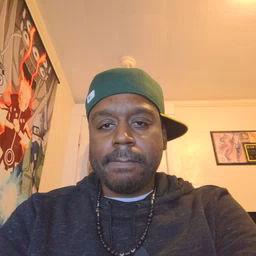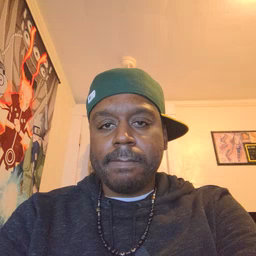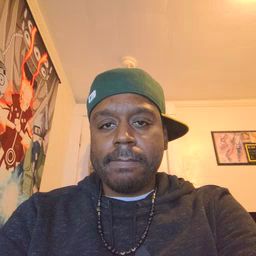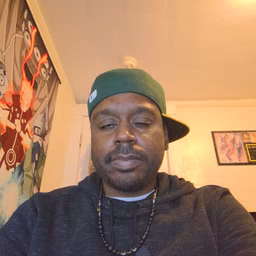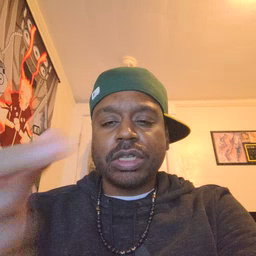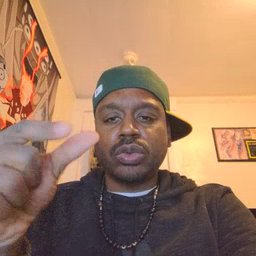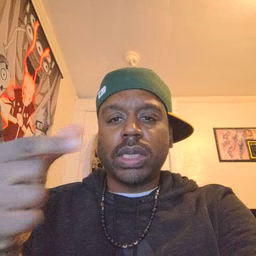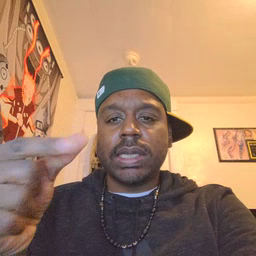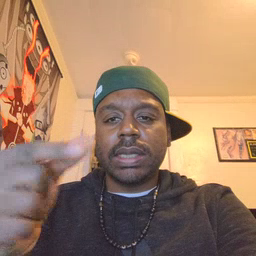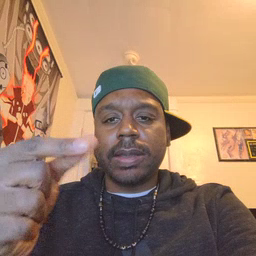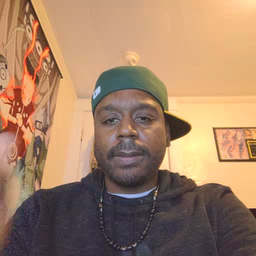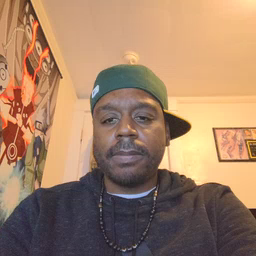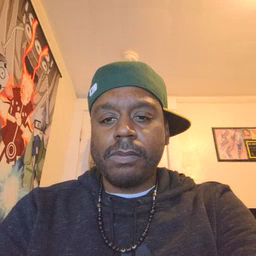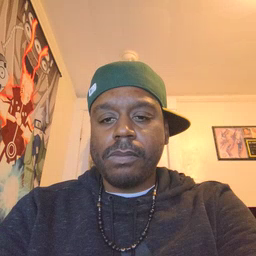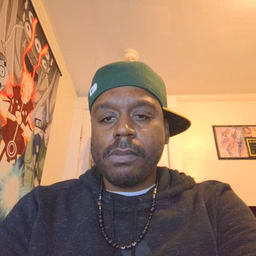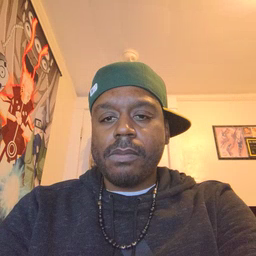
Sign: green